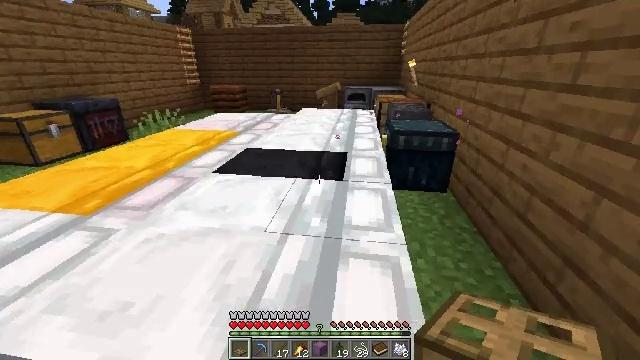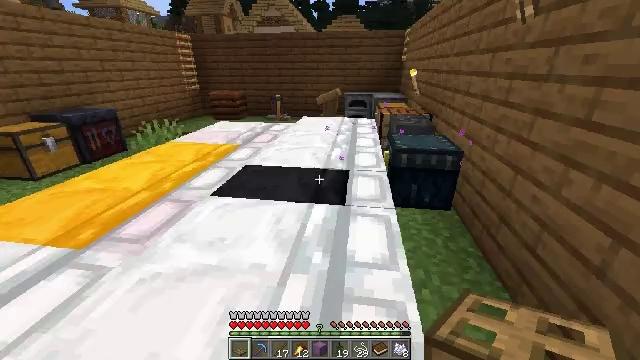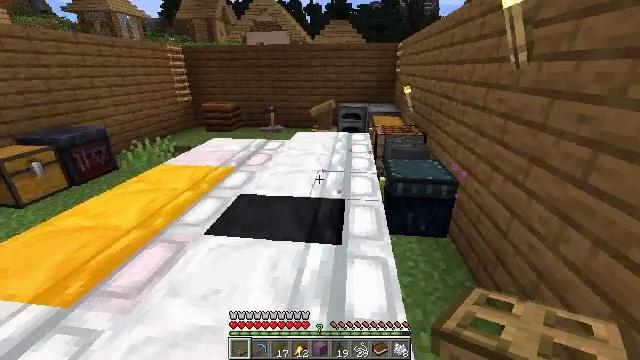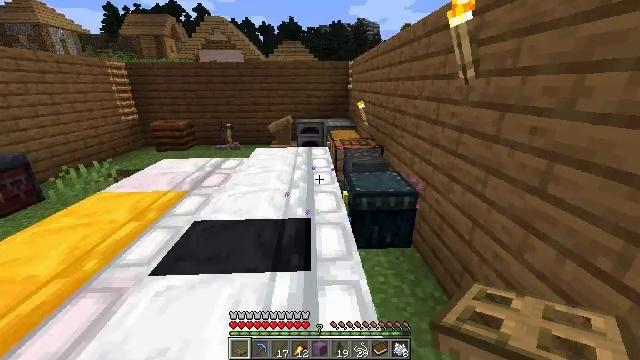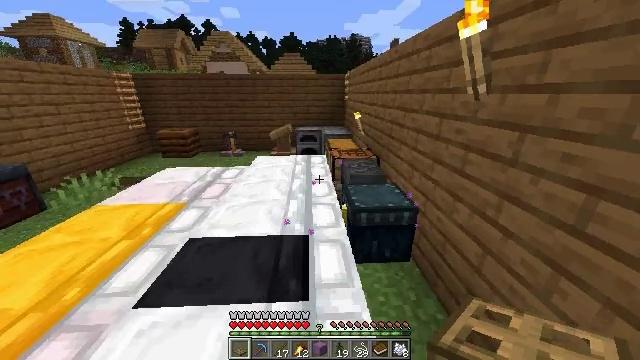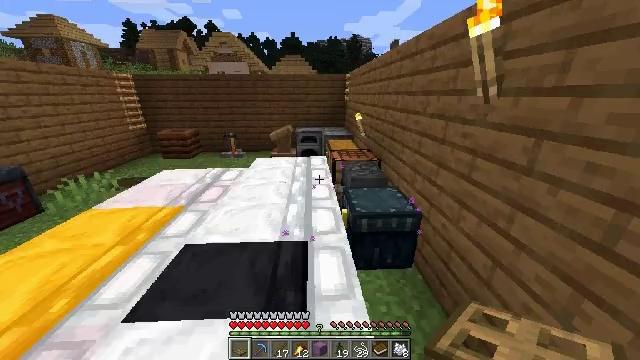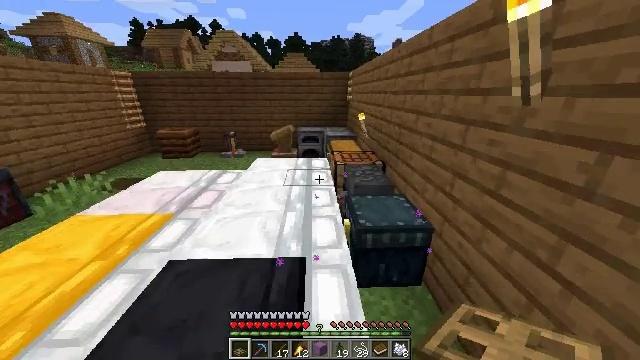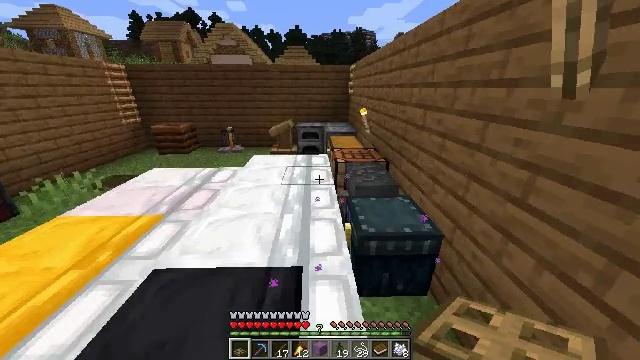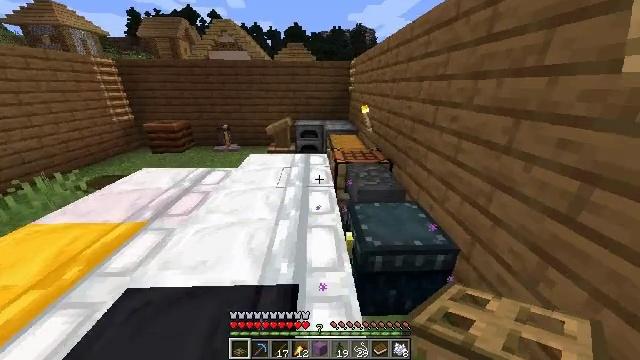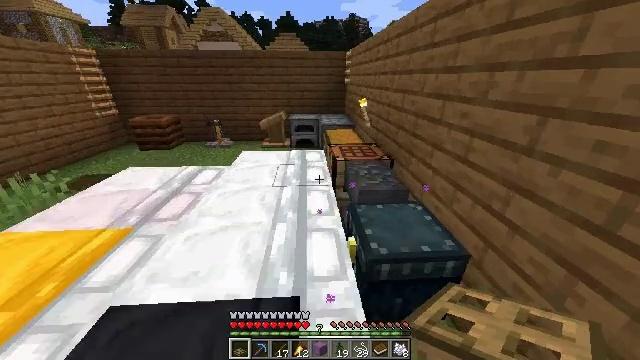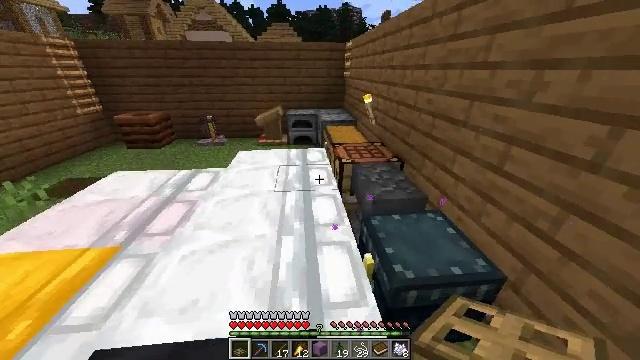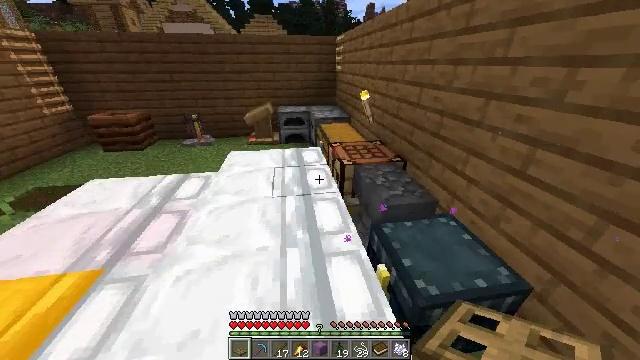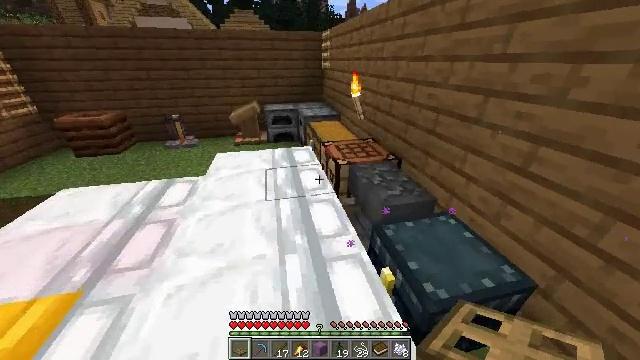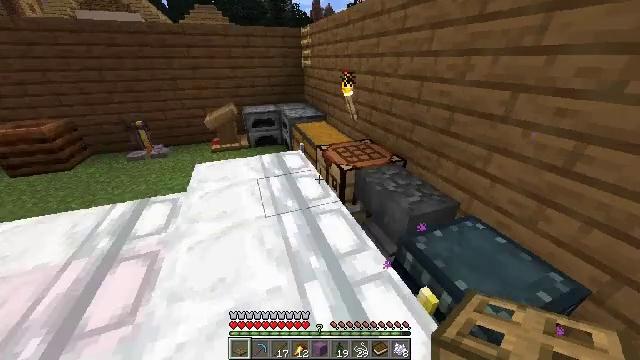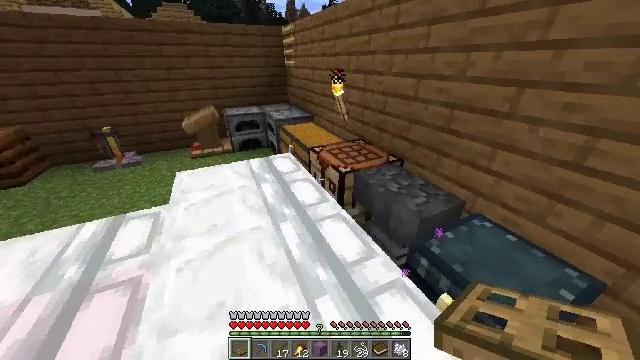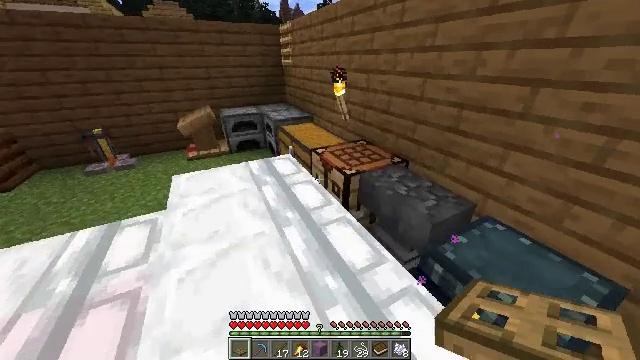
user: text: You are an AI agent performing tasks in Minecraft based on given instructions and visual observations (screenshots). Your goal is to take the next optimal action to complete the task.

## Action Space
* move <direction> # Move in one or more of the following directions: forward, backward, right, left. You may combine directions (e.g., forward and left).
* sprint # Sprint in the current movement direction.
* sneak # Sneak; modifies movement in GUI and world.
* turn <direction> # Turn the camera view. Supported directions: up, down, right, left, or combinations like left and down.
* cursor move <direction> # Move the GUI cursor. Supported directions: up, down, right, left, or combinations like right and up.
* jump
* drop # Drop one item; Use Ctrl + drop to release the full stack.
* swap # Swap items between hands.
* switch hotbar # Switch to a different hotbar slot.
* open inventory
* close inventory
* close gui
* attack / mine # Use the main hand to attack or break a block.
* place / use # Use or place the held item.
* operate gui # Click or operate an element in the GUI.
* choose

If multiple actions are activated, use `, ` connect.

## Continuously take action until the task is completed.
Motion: motion action
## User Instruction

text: Form an ender pearl.
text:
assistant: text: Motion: move forward
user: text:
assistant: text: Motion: move forward, sprint, turn right
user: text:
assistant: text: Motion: move forward, sprint, turn right and up
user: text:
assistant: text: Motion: move forward, sprint
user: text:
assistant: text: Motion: move forward, sprint
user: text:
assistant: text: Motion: move forward, sprint
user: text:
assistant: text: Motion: move forward, sprint, turn down
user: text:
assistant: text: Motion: move forward, sprint
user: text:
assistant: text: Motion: move forward and move left, sprint, turn right and down
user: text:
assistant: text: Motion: move forward and move left, sprint, turn right and down
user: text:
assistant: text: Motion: move forward and move left, sprint, turn right and down
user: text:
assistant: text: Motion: move forward and move left, sprint, turn right
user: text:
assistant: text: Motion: move forward and move left, sprint, turn right
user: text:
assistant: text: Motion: move forward and move left, sprint, turn right
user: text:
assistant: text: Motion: move forward and move left, sprint, turn right
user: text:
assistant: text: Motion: move forward and move left, sprint, turn right
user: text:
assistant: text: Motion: move forward and move left, sprint, turn right
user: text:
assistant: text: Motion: move forward and move left, sprint, turn right and down
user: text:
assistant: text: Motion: move forward, turn right
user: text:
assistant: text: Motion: move forward, turn right and down
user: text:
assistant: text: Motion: move forward, turn right and down
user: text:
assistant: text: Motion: turn right and down
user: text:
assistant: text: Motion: turn right and down
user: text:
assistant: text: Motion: turn right
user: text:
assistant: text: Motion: no_op
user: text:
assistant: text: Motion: turn left and up
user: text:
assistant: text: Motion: turn left
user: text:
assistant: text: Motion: move forward, turn left and up
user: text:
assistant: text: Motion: move forward, turn left and up
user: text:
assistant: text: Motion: move forward